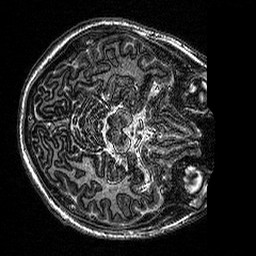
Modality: MP2RAGE
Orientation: axial
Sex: male
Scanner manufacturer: siemens
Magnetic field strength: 3 T
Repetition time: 5 s
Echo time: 0.00292 s